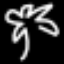
Label: palm tree